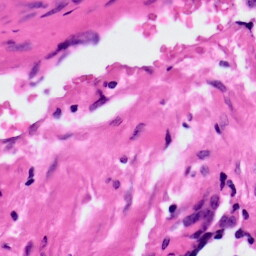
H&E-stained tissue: Ovarian